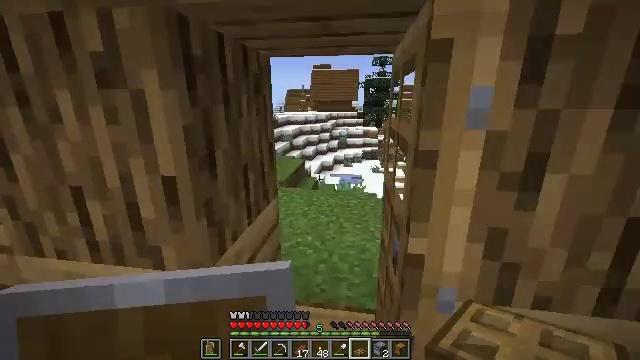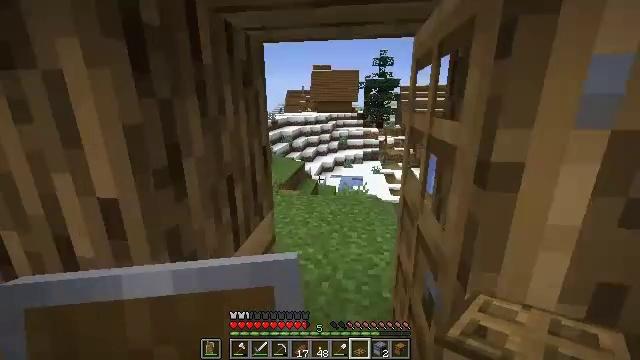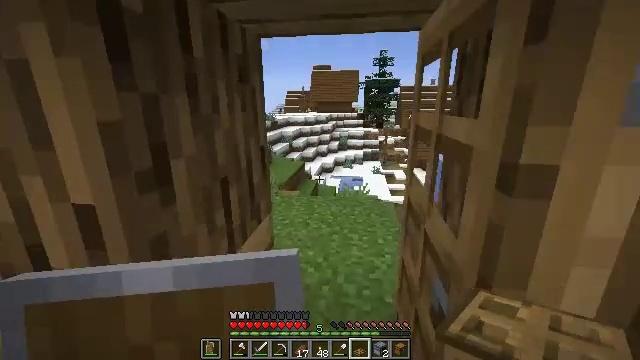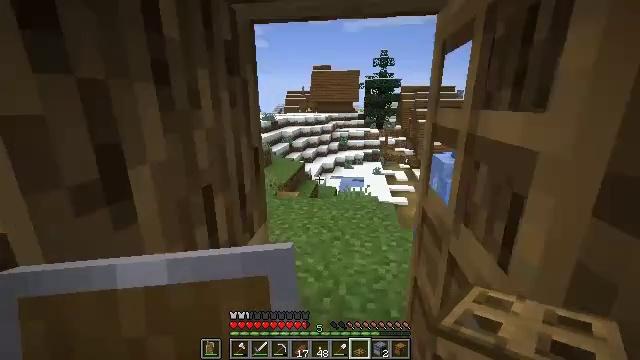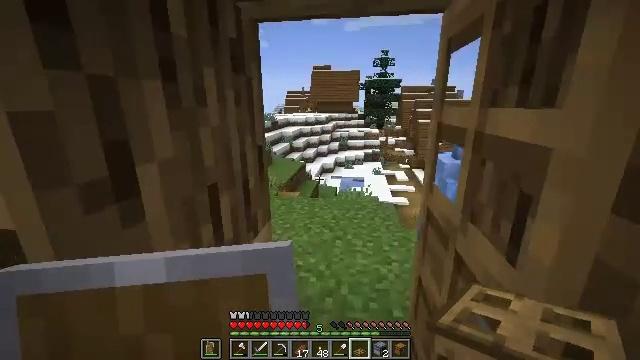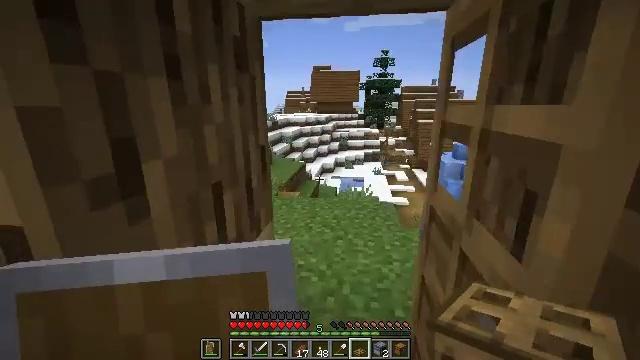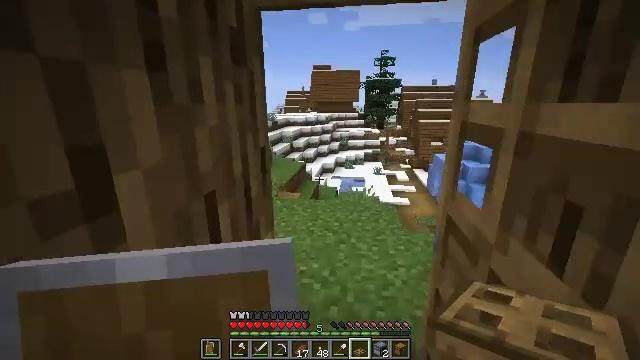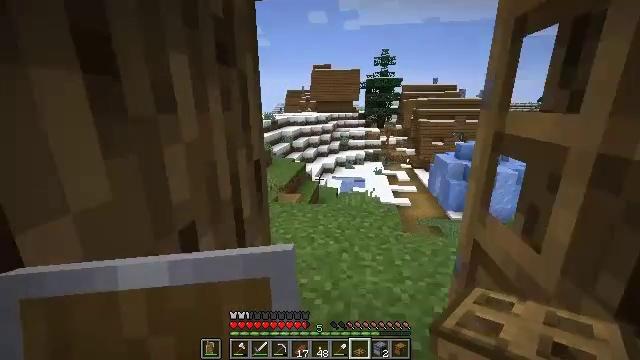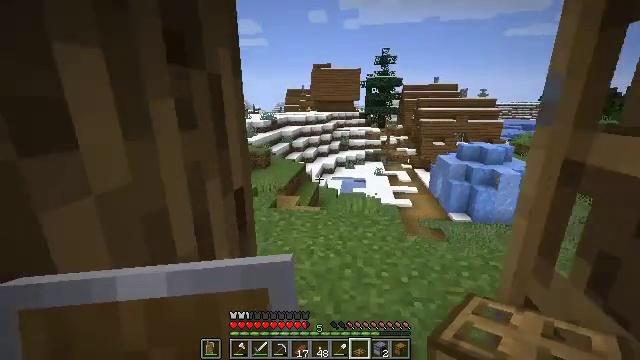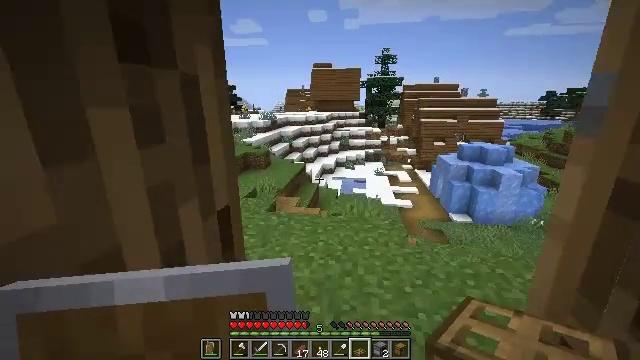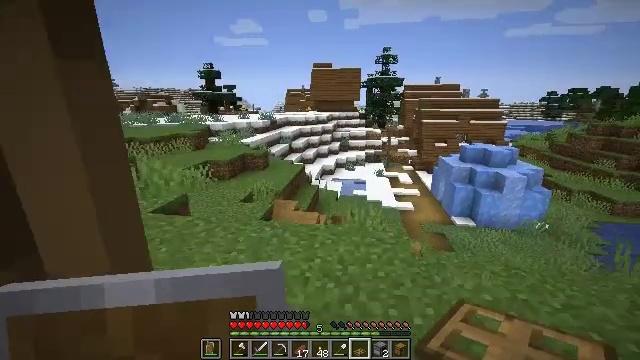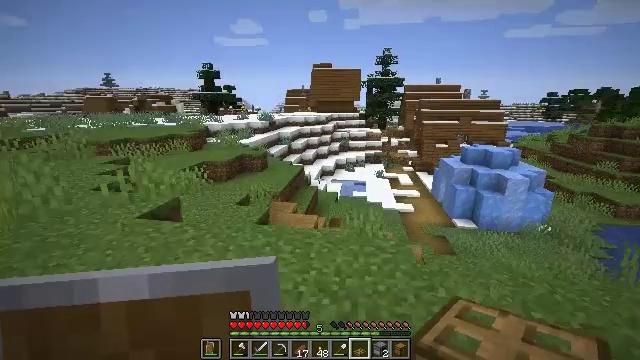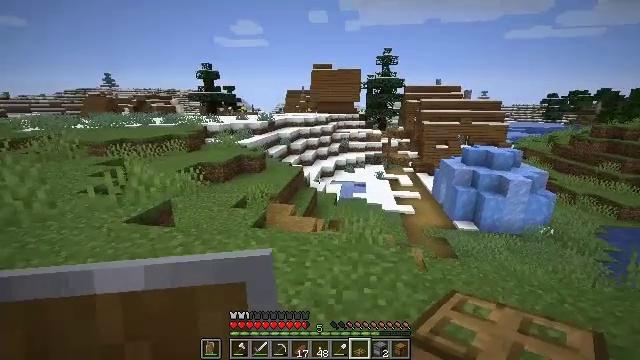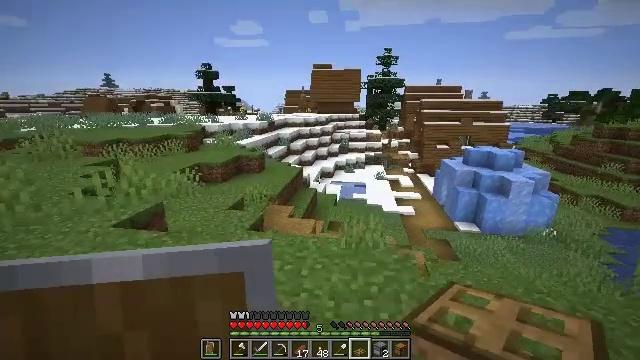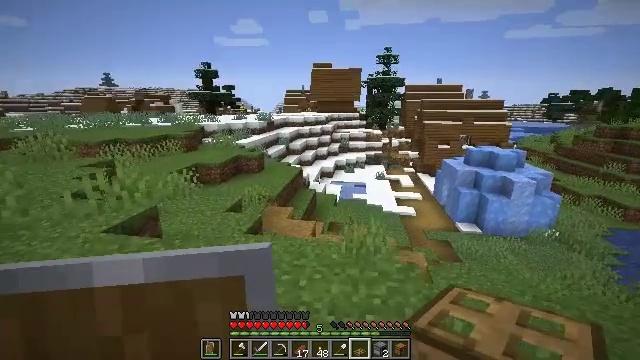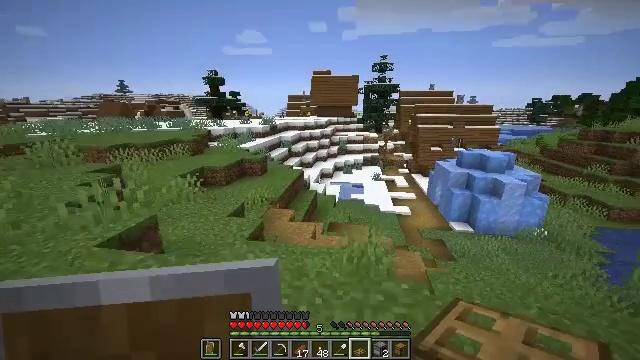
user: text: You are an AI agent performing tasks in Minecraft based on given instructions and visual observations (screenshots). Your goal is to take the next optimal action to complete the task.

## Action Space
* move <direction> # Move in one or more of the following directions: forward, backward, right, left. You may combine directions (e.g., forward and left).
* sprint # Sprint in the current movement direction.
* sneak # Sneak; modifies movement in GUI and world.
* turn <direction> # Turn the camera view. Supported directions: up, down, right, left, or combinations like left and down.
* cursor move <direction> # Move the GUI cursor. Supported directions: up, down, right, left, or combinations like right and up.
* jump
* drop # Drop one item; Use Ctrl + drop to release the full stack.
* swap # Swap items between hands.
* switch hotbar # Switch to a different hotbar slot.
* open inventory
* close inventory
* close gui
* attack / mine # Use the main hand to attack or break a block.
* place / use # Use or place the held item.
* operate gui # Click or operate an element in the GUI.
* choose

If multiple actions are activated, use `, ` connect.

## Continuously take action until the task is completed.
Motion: motion action
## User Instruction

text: Break the lantern to collect it.
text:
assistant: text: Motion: move forward
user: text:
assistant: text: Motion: move forward
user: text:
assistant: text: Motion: move forward
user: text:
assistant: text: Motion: move forward
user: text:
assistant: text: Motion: move forward
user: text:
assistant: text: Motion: move forward
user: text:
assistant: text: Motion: move forward
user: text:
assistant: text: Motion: move forward
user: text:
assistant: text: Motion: move forward
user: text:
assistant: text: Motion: move forward
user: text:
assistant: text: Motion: move forward
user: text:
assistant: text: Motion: move forward
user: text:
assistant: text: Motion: move forward, sprint
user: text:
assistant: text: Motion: move forward, sprint
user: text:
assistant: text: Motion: move forward, sprint
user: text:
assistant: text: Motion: move forward, sprint
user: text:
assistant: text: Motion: move forward
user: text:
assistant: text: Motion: move forward
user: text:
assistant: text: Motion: move forward and move left
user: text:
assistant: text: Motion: move forward and move left
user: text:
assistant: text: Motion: move forward and move left
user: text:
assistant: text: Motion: move forward and move left
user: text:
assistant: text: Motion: move forward and move left
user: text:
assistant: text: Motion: move forward and move left
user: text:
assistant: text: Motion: move forward and move left, jump
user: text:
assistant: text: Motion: move forward, jump
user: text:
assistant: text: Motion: move forward, jump
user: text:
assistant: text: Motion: move forward, jump
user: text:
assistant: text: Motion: move forward, jump
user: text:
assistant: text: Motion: move forward, jump